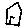
Label: house